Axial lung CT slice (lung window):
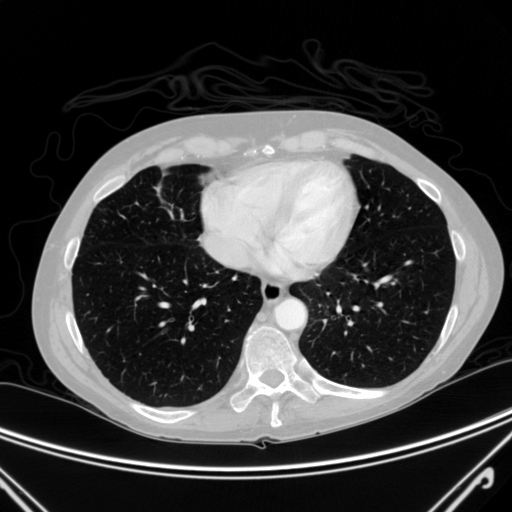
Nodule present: no